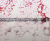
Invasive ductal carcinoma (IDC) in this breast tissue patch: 0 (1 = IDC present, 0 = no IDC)